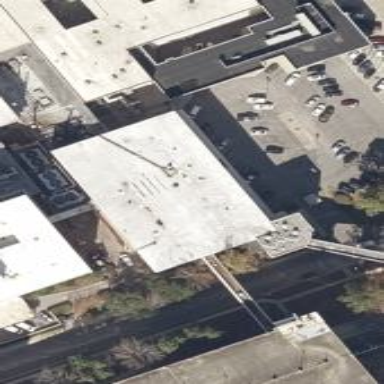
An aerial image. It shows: Part of building.